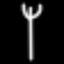
Label: fork